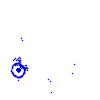
Particle: kaon